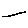
Label: line